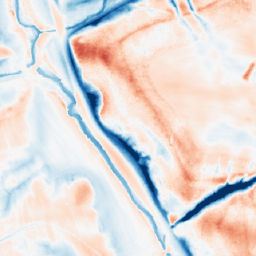
Category: classical
Decomposition family: gaussian_anisotropic
Decomposition parameters: sigma_x: 10
sigma_y: 10
Upsampling method: area
Upsampling parameters: scale: 2
Upsampling scale: 2